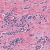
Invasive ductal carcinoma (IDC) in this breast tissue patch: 1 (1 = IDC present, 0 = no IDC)